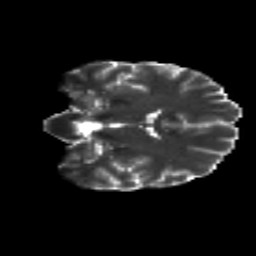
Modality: T2w
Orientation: coronal
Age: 29
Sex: male
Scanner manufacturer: siemens
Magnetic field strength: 3 T
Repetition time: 8.8 s
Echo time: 0.085 s